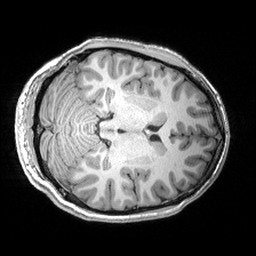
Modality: T1w
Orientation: axial
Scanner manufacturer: siemens
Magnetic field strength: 3 T
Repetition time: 2.53 s
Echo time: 0.00299 s